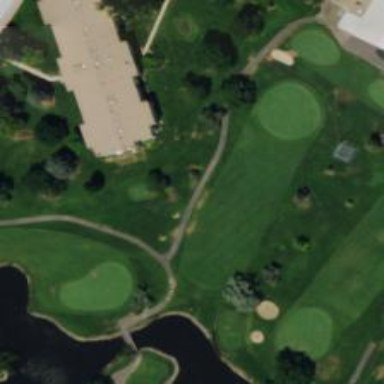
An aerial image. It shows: Golf hole on golf course.